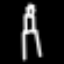
Label: The Eiffel Tower